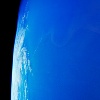
Label: water